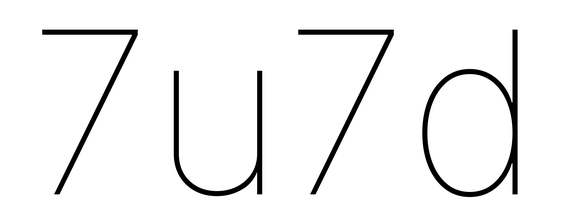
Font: Inter_Thin